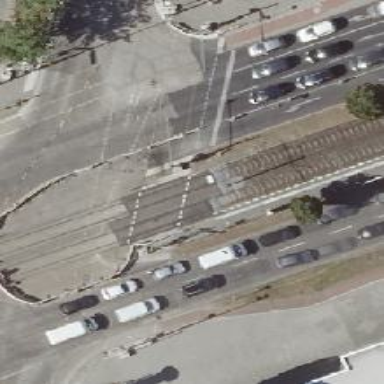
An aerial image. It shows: Uncontrolled tram railway crossing.